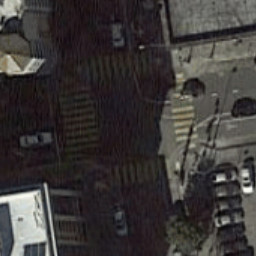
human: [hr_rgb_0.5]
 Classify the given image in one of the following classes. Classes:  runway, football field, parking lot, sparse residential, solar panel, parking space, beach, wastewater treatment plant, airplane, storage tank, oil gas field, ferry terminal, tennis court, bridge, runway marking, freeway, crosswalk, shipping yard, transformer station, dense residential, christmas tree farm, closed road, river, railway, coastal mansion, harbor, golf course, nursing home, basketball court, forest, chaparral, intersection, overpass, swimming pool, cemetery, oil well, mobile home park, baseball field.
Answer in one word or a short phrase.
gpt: crosswalk